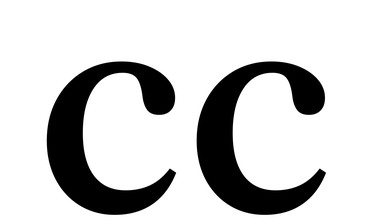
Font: LibreCaslonText_Medium